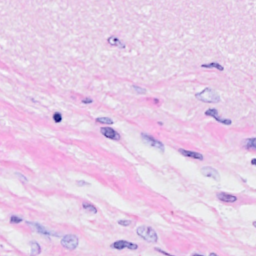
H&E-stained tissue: Breast